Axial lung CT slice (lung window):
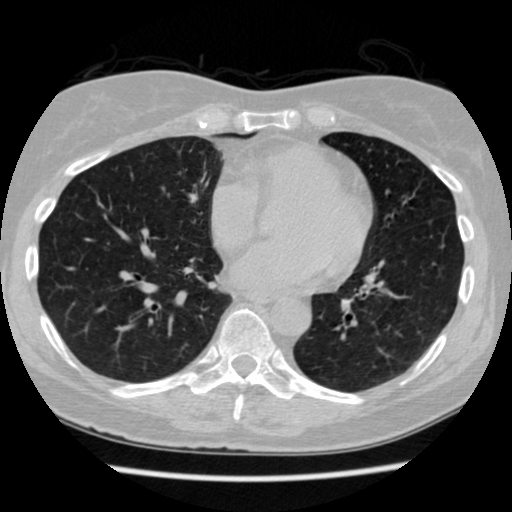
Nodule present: no